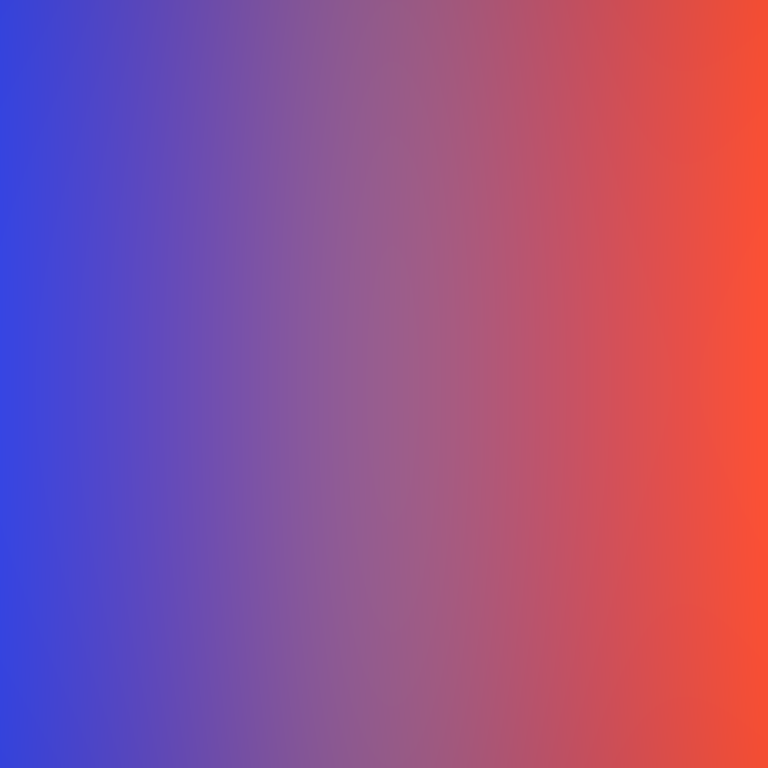
Abstract light effect, smooth gradient from deep blue to vibrant red, energetic atmosphere, soft blend, no room, no furniture, no objects.